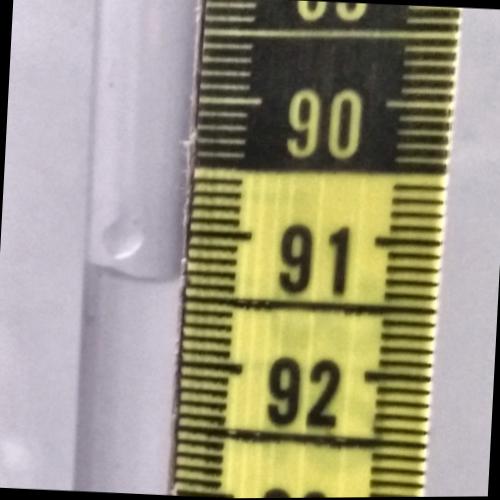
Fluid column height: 91.4 cm